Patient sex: M
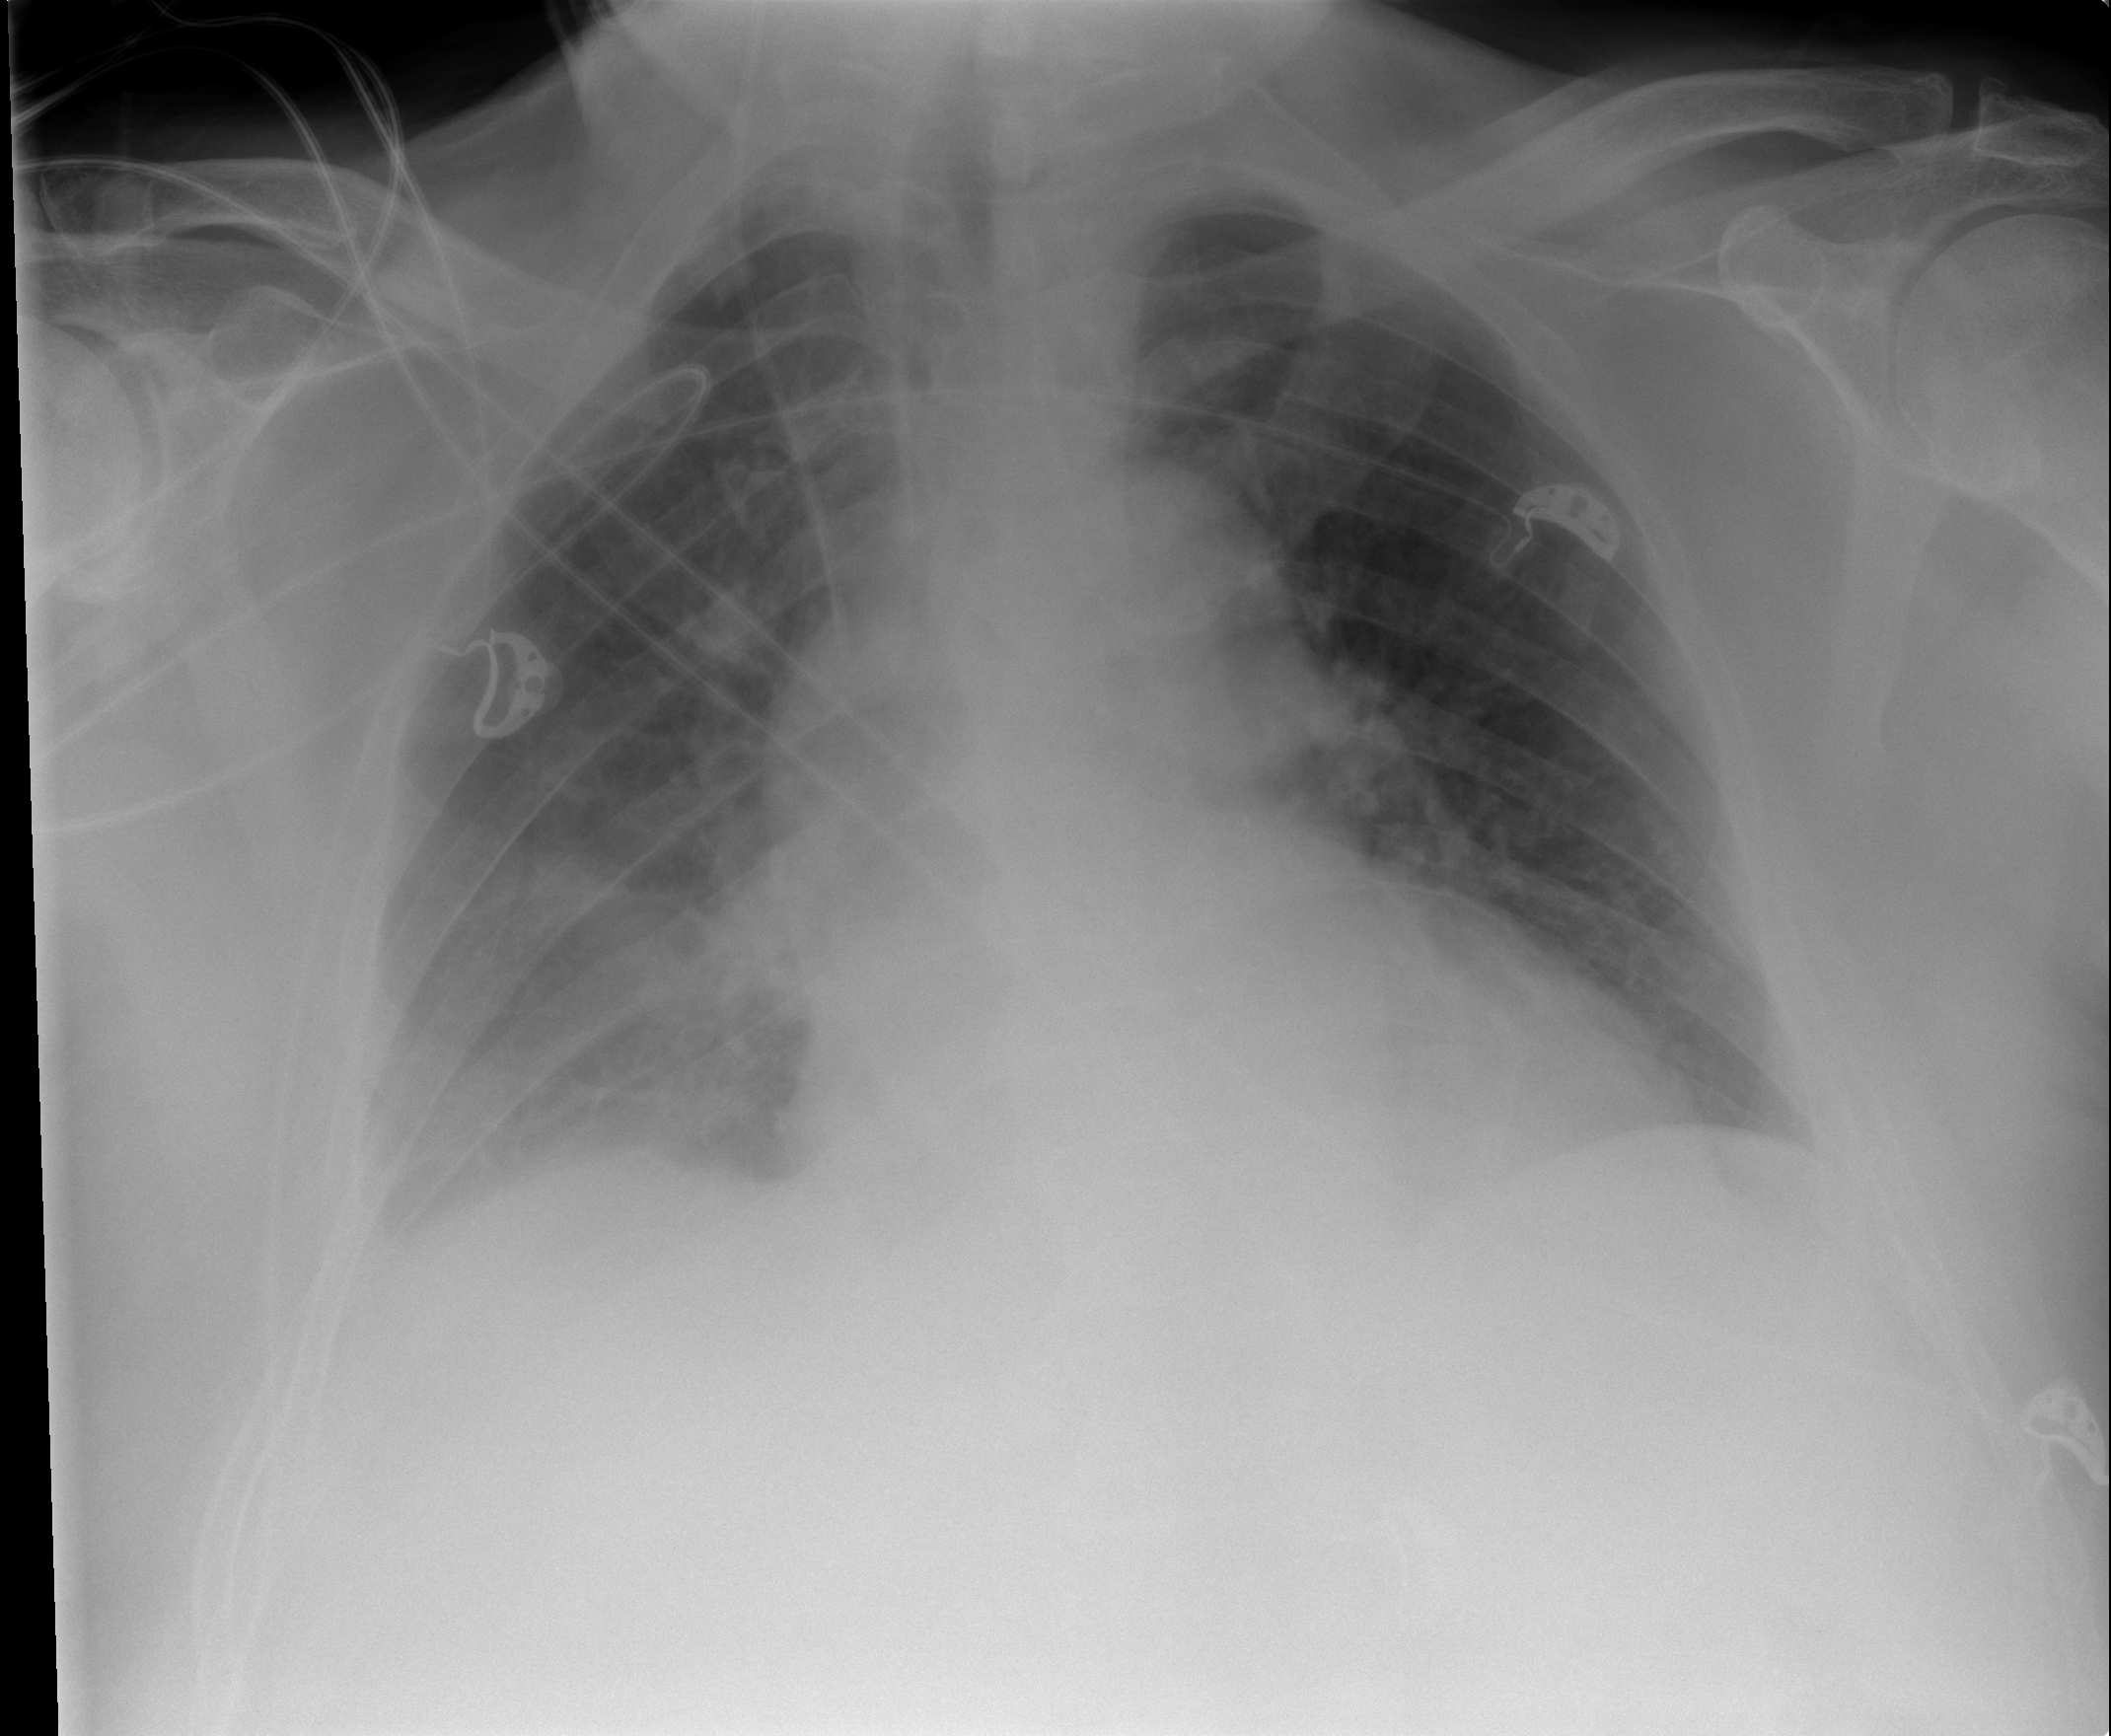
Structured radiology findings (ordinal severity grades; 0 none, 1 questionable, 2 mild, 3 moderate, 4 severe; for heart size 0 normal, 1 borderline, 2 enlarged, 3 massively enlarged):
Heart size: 2
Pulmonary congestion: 2
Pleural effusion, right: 2
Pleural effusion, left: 0
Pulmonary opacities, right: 1
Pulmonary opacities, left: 1
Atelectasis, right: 2
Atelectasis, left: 0